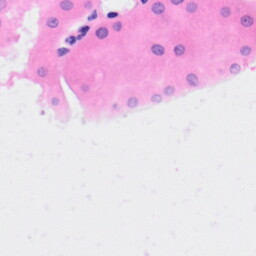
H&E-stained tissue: Kidney